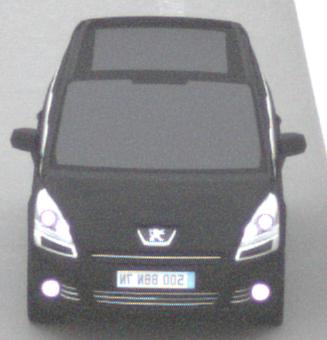
Make: Peugeot
Model: 5008 120 VTi
Detailed model: 5008 (I) Van
Model produced from: 2009/10
Model produced until: 2011/07
Doors: 5
Color: black
Road condition: dry road
Daytime: midday
Contrast: low contrast